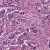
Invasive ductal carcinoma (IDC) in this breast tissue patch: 1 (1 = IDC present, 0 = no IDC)